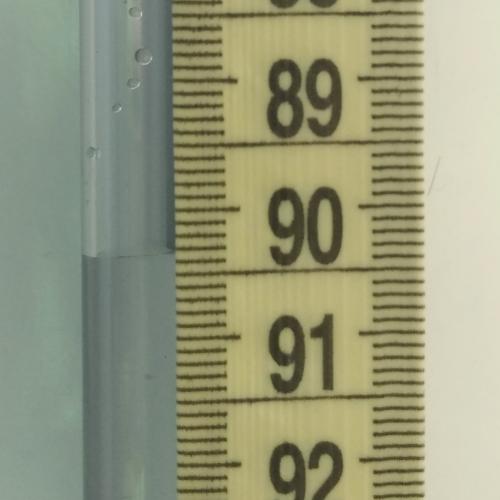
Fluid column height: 90.3 cm